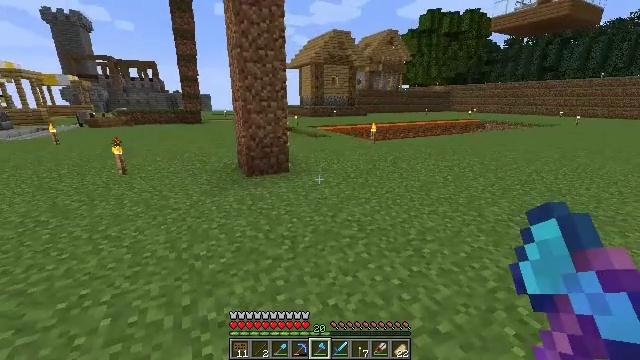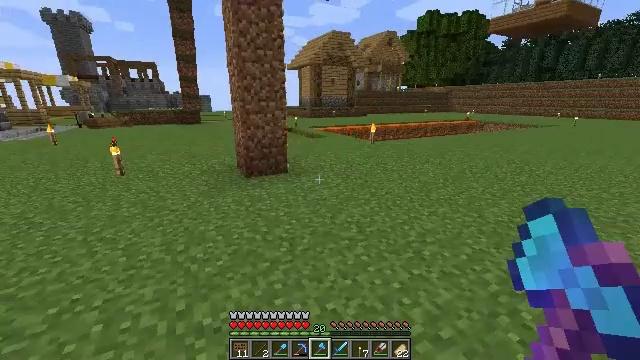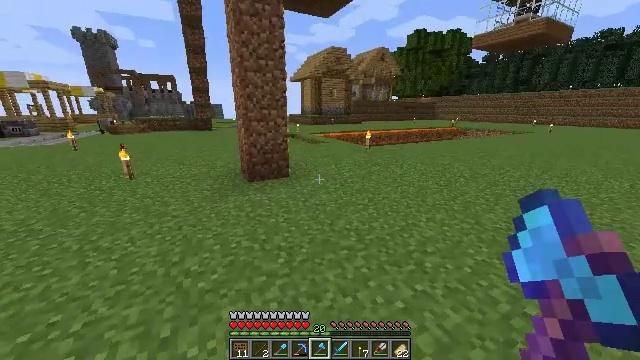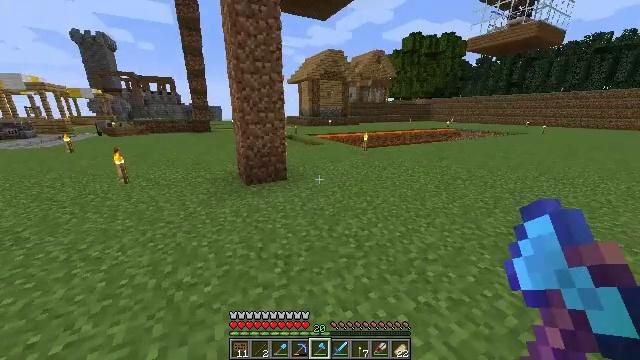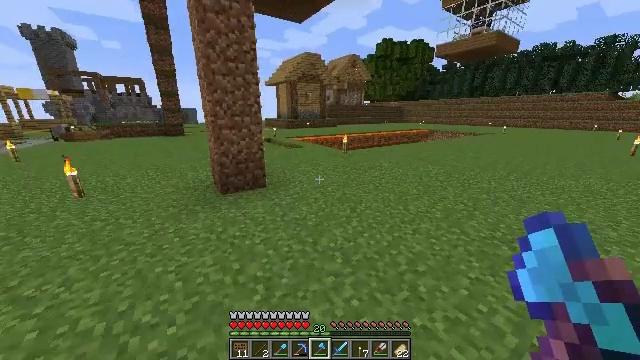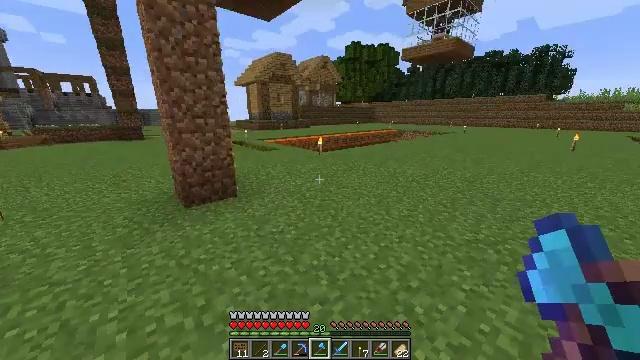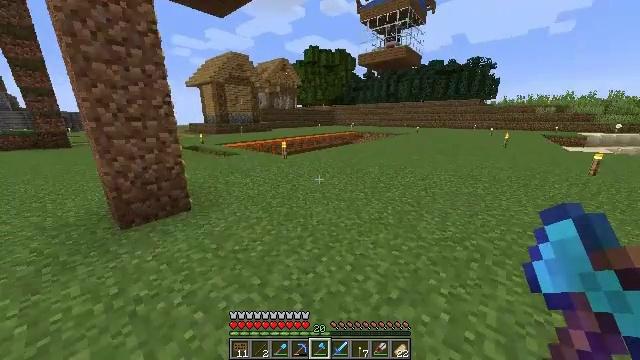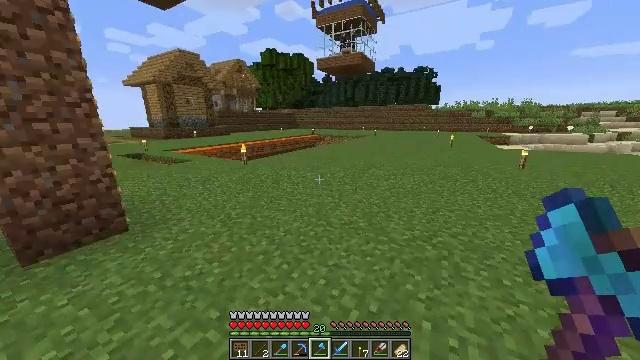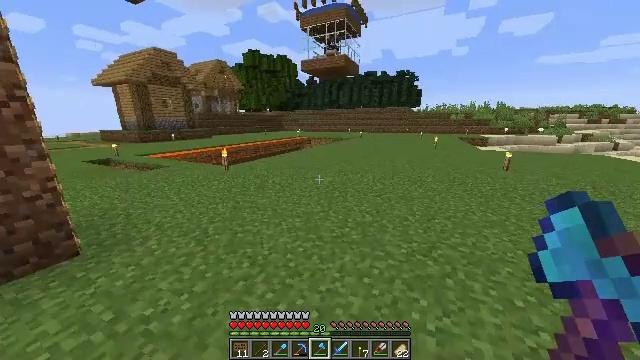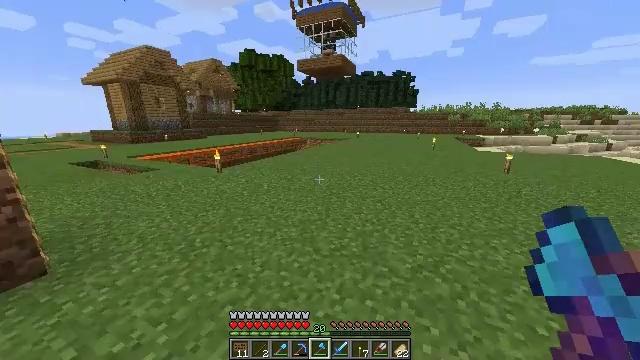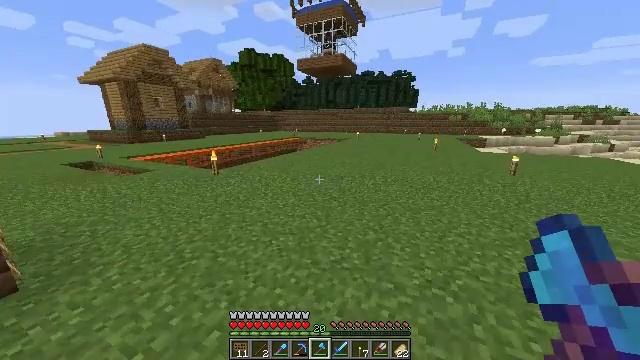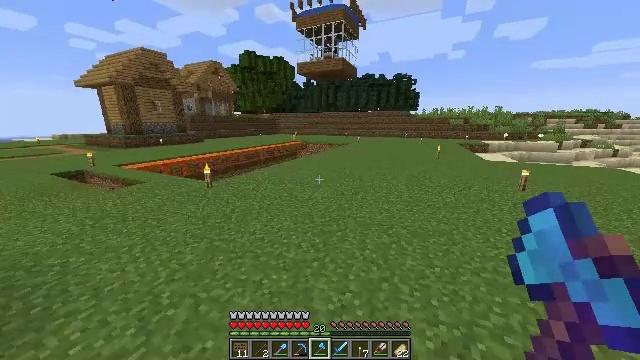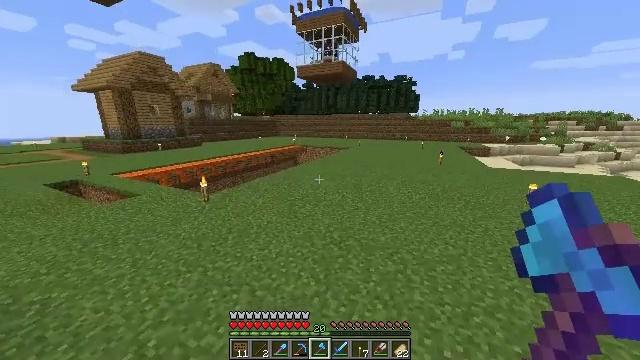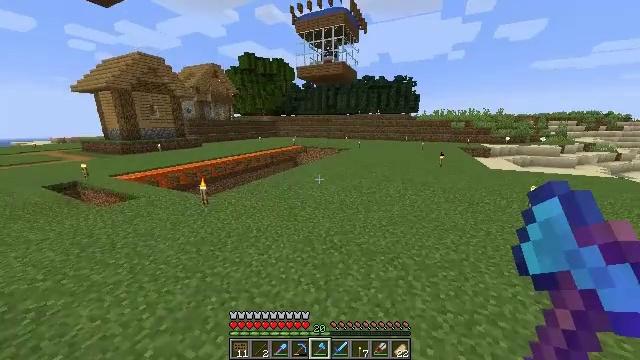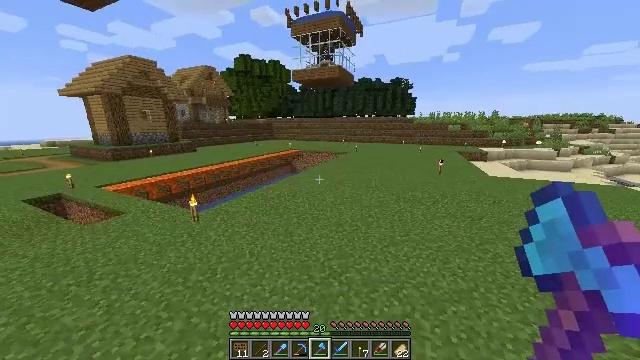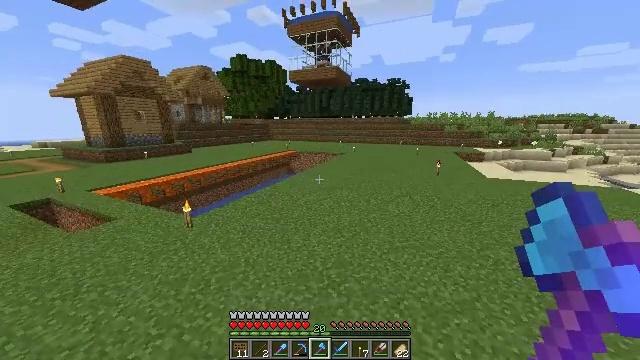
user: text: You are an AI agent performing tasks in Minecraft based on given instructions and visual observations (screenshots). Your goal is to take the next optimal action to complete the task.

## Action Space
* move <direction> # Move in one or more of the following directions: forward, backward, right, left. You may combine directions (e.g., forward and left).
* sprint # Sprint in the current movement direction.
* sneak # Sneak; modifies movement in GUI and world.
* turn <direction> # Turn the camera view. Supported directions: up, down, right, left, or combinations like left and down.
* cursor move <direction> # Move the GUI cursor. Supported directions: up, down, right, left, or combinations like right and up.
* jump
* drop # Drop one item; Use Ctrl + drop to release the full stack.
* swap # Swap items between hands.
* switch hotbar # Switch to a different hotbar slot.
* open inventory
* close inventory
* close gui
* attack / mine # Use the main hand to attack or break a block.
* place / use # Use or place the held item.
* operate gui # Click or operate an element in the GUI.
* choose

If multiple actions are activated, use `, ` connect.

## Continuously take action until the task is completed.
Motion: motion action
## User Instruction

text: Mine the torch on the wall.
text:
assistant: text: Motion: move forward, sprint
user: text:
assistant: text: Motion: move forward, sprint
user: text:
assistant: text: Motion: move forward, sprint
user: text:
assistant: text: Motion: move forward, sprint, turn right
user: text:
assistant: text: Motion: move forward, turn right
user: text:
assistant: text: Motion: move forward, turn right
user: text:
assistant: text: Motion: move forward, sprint, turn right
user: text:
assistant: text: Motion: move forward, sprint, turn right
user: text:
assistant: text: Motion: move forward, sprint
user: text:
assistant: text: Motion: move forward, sprint
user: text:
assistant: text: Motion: move forward, sprint, jump
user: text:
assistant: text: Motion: move forward, jump
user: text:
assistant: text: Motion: move forward, jump
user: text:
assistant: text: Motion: move forward, jump
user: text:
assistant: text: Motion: move forward, jump
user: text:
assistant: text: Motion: move forward, jump
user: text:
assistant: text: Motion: move forward, turn right, jump
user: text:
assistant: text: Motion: move forward, turn right, jump
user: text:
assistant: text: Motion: move forward, turn right
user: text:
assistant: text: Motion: move forward, turn right
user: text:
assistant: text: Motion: move forward
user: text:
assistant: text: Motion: move forward, sprint
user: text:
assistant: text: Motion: move forward, sprint
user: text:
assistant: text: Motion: move forward, sprint
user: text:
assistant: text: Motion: move forward, sprint
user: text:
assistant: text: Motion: move forward, sprint
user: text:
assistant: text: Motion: move forward
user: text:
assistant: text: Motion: move forward
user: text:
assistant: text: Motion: move forward, jump
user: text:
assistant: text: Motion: move forward, jump